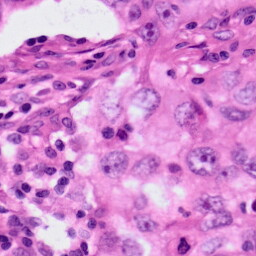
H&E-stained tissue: Lung